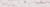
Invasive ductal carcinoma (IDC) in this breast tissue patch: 0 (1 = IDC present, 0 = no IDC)